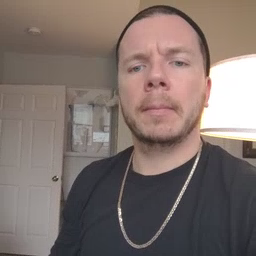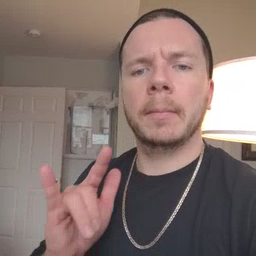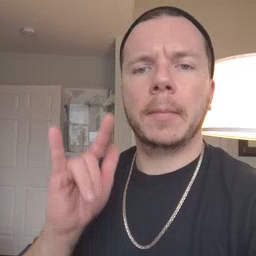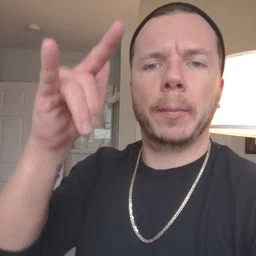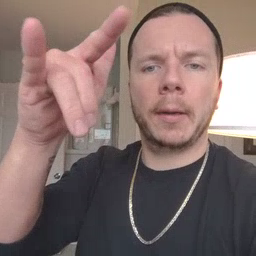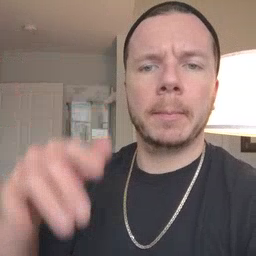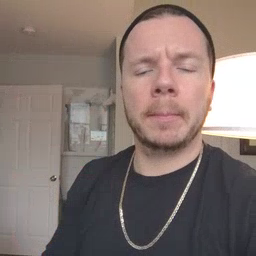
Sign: airplane